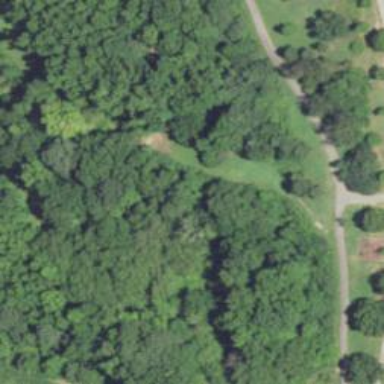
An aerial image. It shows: Disc golf hole.